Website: macys
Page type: customer-info-address
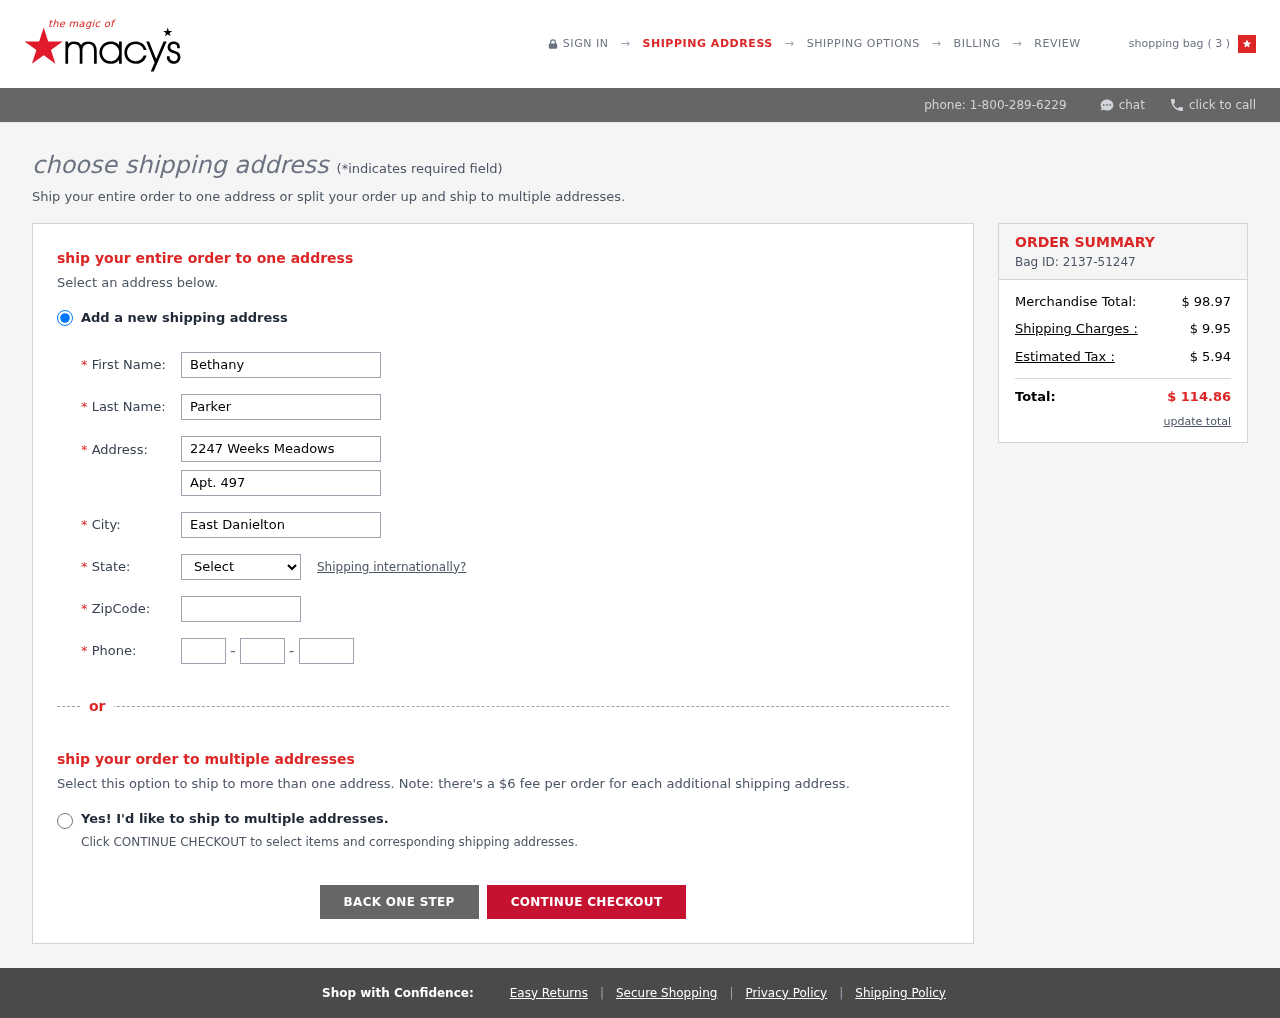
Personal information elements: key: PII_CITY
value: East Danielton
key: PII_FIRSTNAME
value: Bethany
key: PII_LASTNAME
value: Parker
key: PII_PHONE_AREA
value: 407
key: PII_PHONE_PREFIX
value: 211
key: PII_PHONE_SUFFIX
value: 2551
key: PII_POSTCODE
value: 62310
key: PII_STATE_ABBR
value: OR
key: PII_STREET
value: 2247 Weeks Meadows
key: PII_STREET2
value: Apt. 497
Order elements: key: ORDER_NUM_ITEMS
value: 3
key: ORDER_ID
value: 2137-51247
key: ORDER_SUBTOTAL
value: $ 98.97
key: ORDER_SHIPPING_COST
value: $ 9.95
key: ORDER_TAX
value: $ 5.94
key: ORDER_TOTAL
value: $ 114.86